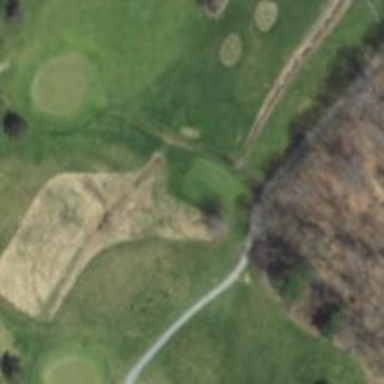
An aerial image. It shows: Golf tee.